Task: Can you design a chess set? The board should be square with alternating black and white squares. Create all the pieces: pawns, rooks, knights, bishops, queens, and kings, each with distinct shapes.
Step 2394:
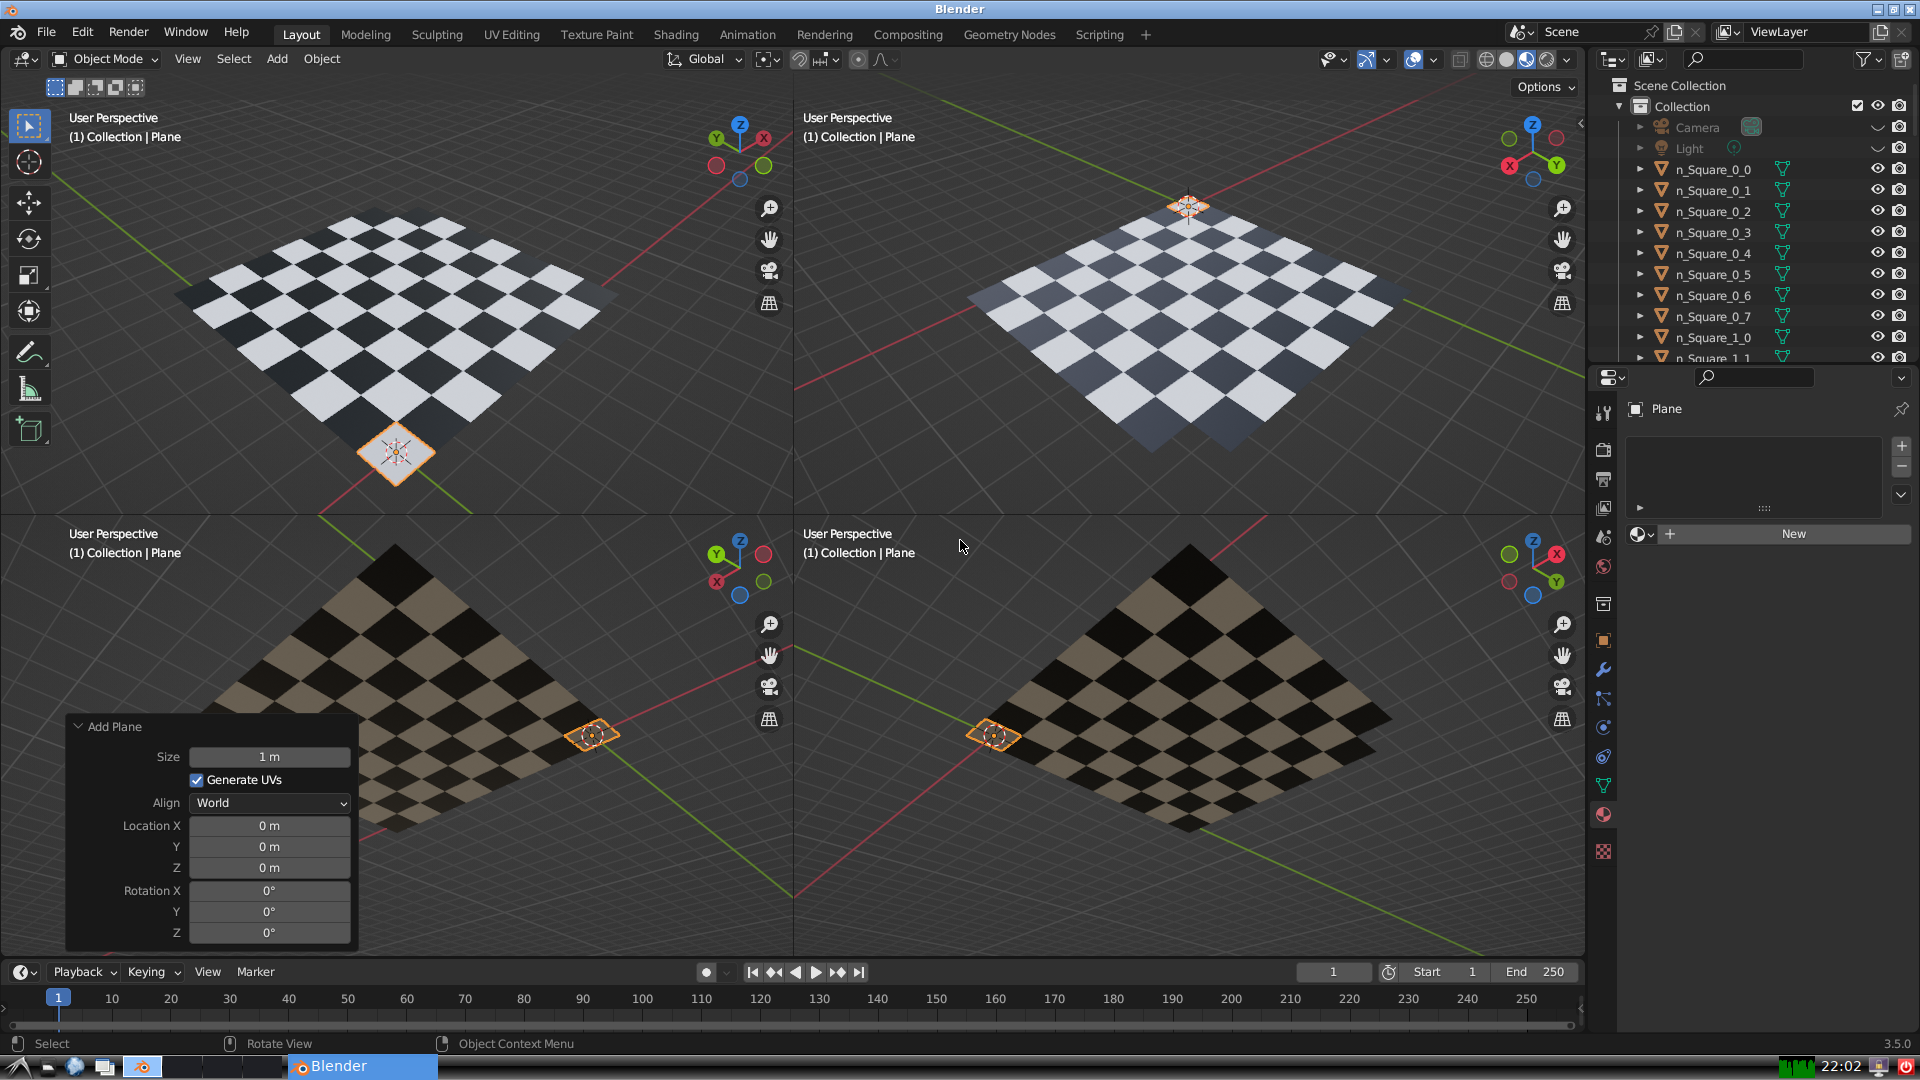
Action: {"key_press": ['Ctrl, Home']}